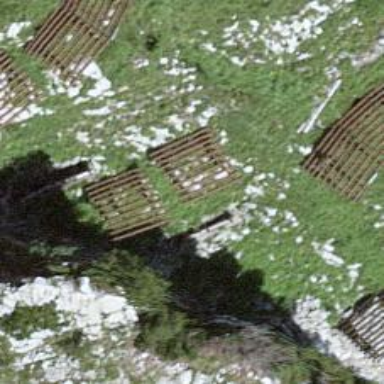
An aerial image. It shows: Structure designed as avalanche protection.